Question: I have database like this:

and i have textboxes what is use of to write values in my database. Everything goes OK except Photo. I want to write the path of my pictures which is uploaded using <URL>.
I can retrieve photos from db if I'll insert its path like this: "~/Uploads/1.jpg", but while I'm uploading this files i can't write its name in database.
Here's my code which using i'm uploading photos:
'''
<div id="container">
<a id="pickfiles" href="javascript:;">[Select files]</a>
<a id="uploadfiles" href="javascript:;">[Upload files]</a>
</div>
<script type="text/javascript" src="../Scripts/plupload.full.min.js"></script>
<script type="text/javascript">
var uploader = new plupload.Uploader({
runtimes: 'html5,flash,silverlight,html4',
browse_button: 'pickfiles',
container: document.getElementById('container'),
url: '/Admin/Upload',
flash_swf_url: 'Scripts/Moxie.swf',
silverlight_xap_url: 'Scripts/Moxie.xap',
filters: {
max_file_size: '10mb',
mime_types: [
{ title: "Image files", extensions: "jpg,gif,png" },
{ title: "Zip files", extensions: "zip" }
]
},
init: {
PostInit: function () {
document.getElementById('uploadfiles').onclick = function () {
uploader.start();
return false;
};
},
UploadProgress: function (up, file) {
alert("File has succesfully added");
},
Error: function (up, err) {
alert("
Error #" + err.code + ": " + err.message);
}
}
});
uploader.init();
</script>
'''
here's my add action which using i'm inserting values in DB:
'''
[HttpGet]
public ActionResult Add()
{
return View();
}
[HttpPost]
public ActionResult Add
(
string Name, string Company, int Age, string Position, string Quote, string Biography,
string Type, string Industry, string Founders, string AreaServed, string Products,
string WebPage, string Facebook, int PhoneNumber, string Email, string Photo
)
{
Biography BioDb = new Biography();
BioDb.Name = Name;
BioDb.Company = Company;
BioDb.Age = Age;
BioDb.Position = Position;
BioDb.Quote = Quote;
BioDb.Biography1 = Biography;
BioDb.Type = Type;
BioDb.Industry = Industry;
BioDb.Founders = Founders;
BioDb.AreaServed = AreaServed;
BioDb.Products = Products;
BioDb.WebPage = WebPage;
BioDb.Facebook = Facebook;
BioDb.Phone = PhoneNumber;
BioDb.Email = Email;
BioDb.Photo = "~/Uploads/" + Photo;
BIOEntities bio = new BIOEntities();
bio.Biographies.AddObject(BioDb);
bio.SaveChanges();
return View();
}
'''
when I'm debugging it Photo is and in db is inserted only ~/Uploads/ (which is name of the folder). I want to insert in db ~/Uploads/ + the name of the photo which is uploaded by user.
anyone can tell me how can I do that?
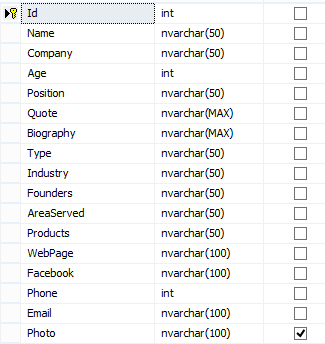
Answer: If anyone will need this:
I have added textbox for photo's name:
'''
<div class="editor-label">
@Html.LabelFor(model => model.Photo)
</div>
<div class="editor-field">
@Html.EditorFor(model => model.Photo)
@Html.ValidationMessageFor(model => model.Photo)
</div>
'''
and this in upload:
'''
UploadProgress: function (up, file) {
_file_name = file.name;
$('#Photo').val(_file_name);
}
'''
everything works well.
Thanks